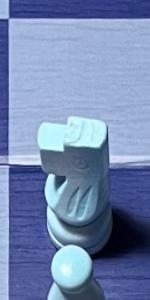
Label: Knight_White